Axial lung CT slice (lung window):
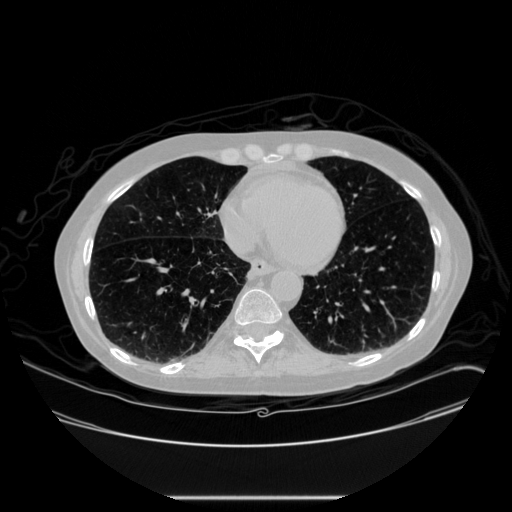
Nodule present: no